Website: macys
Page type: store-pickup
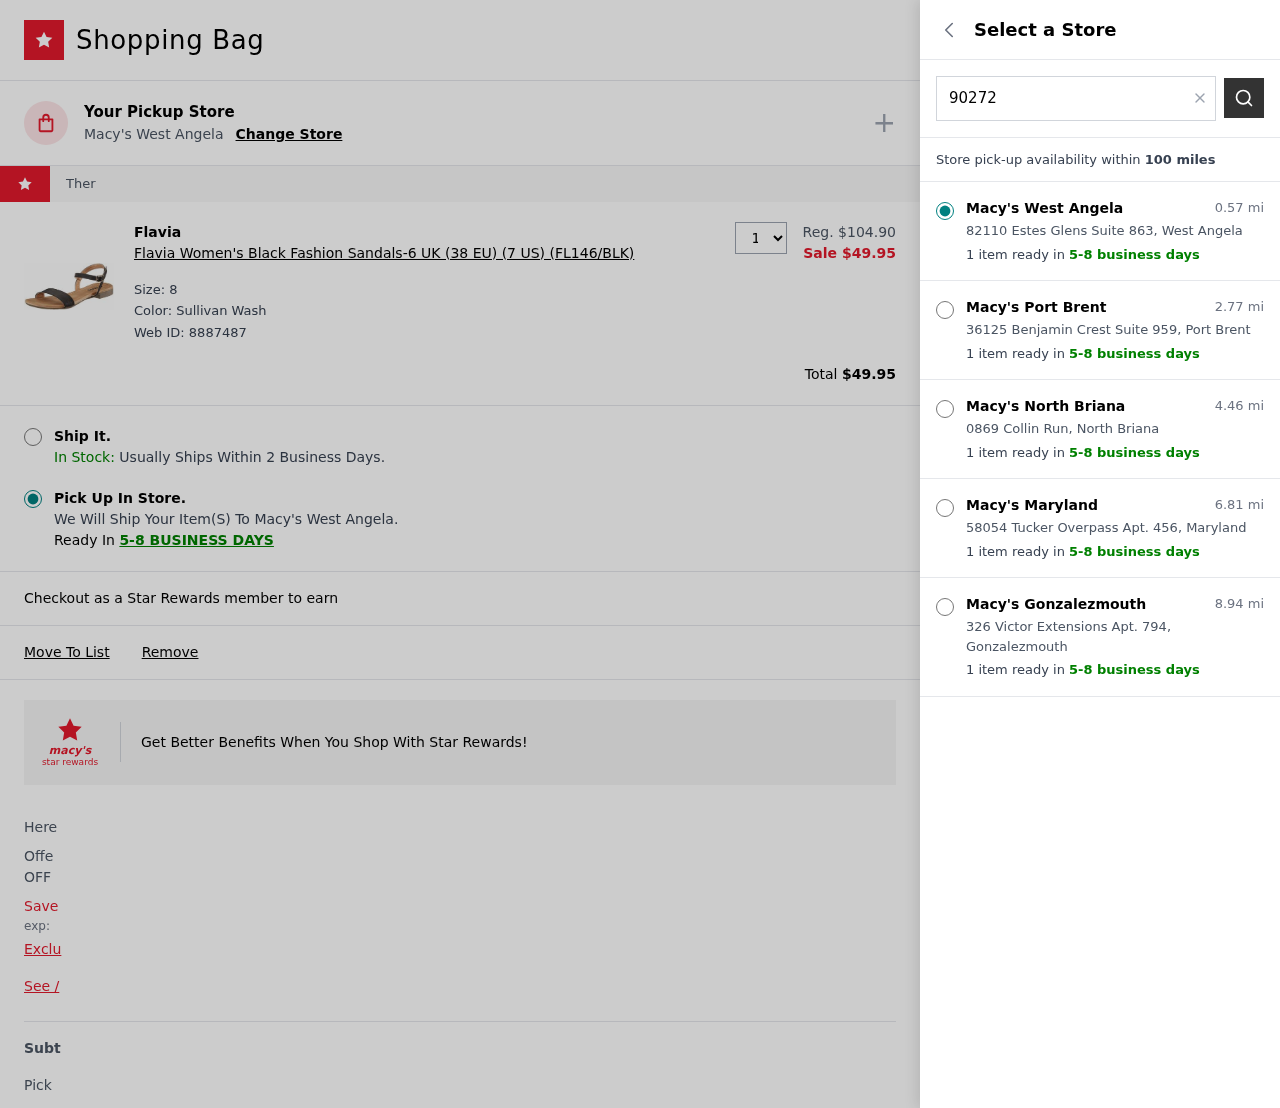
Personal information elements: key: PII_LOCATION1_CITY
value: West Angela
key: PII_LOCATION1_STREET
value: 82110 Estes Glens Suite 863
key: PII_LOCATION2_CITY
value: Port Brent
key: PII_LOCATION2_STREET
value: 36125 Benjamin Crest Suite 959
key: PII_LOCATION3_CITY
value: North Briana
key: PII_LOCATION3_STREET
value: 0869 Collin Run
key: PII_LOCATION4_CITY
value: Maryland
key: PII_LOCATION4_STREET
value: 58054 Tucker Overpass Apt. 456
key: PII_LOCATION5_CITY
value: Gonzalezmouth
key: PII_LOCATION5_STREET
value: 326 Victor Extensions Apt. 794
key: PII_POSTCODE
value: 90272
Product elements: key: PRODUCT1_BRAND
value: Flavia
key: PRODUCT1_NAME
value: Flavia Women's Black Fashion Sandals-6 UK (38 EU) (7 US) (FL146/BLK)
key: PRODUCT1_PRICE
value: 49.95
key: PRODUCT1_QUANTITY
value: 1
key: PRODUCT1_ORIGINAL_PRICE
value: $104.90
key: PRODUCT1_WEB_ID
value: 8887487
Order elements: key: ORDER_TOTAL
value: $49.95
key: ORDER_DELIVERY_DATE
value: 5-8 business days
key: ORDER_DELIVERY_DATE
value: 5-8 BUSINESS DAYS
Search elements: key: SEARCH_LOCATION
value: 90272